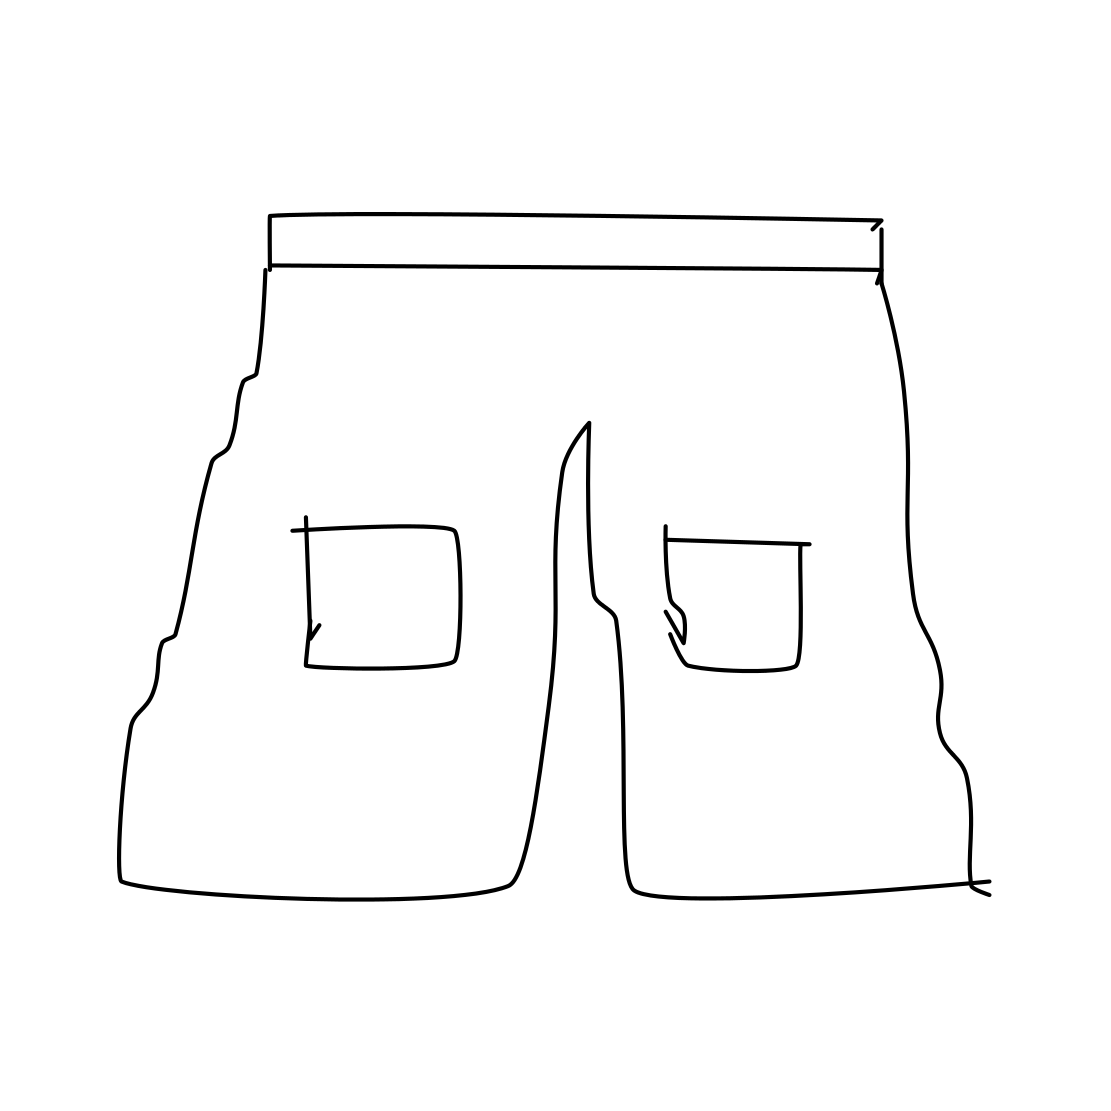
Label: trousers